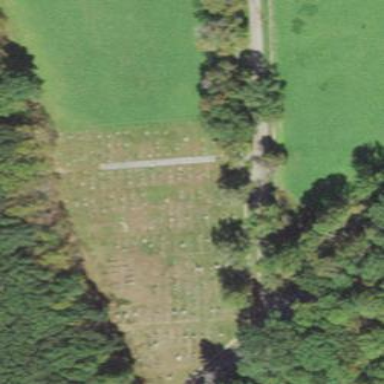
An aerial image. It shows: Cemetery area categorized as cemetery.